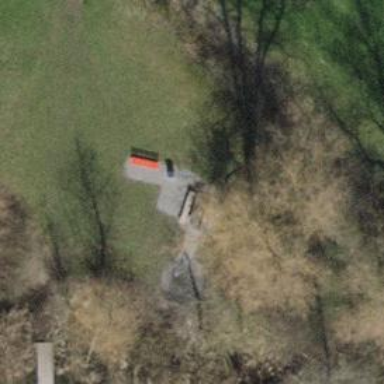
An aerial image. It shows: Red bench.